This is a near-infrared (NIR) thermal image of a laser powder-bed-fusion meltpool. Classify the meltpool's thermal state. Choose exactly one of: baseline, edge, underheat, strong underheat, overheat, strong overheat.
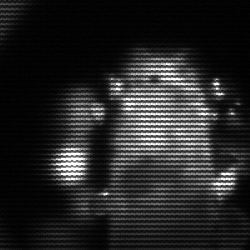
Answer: strong underheat